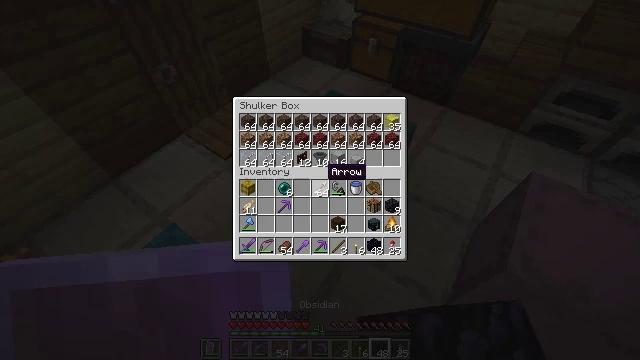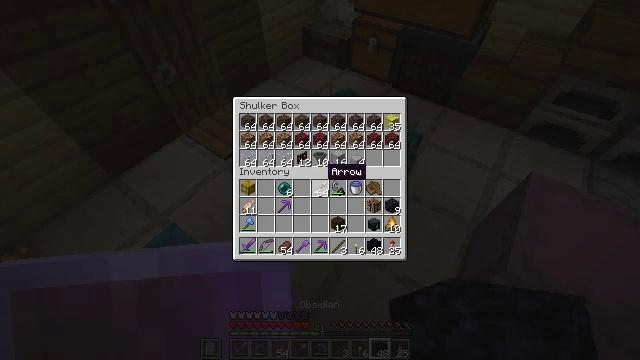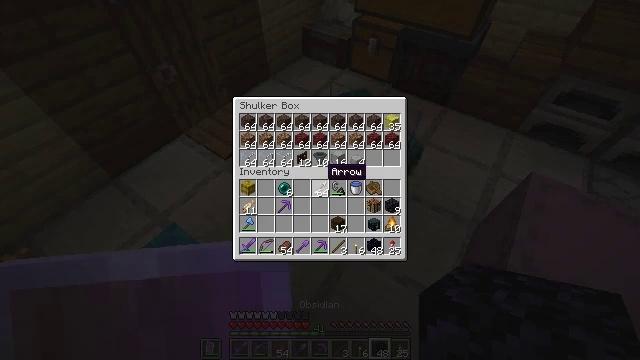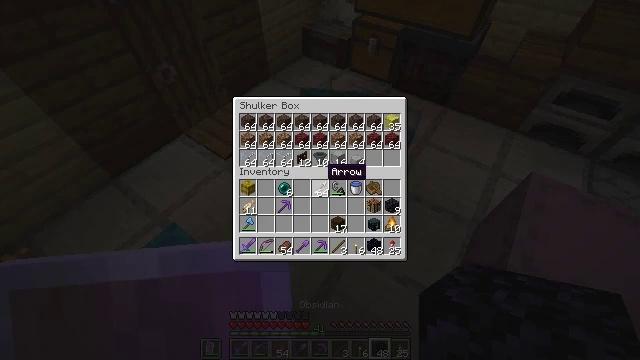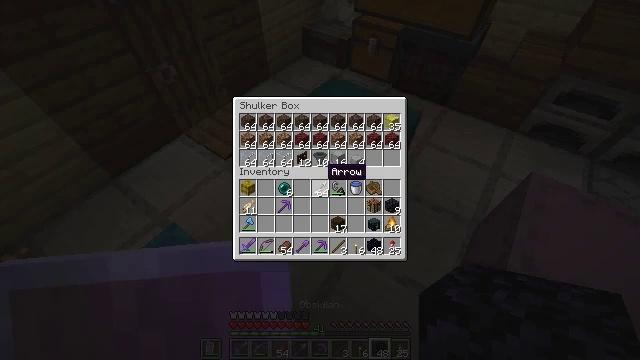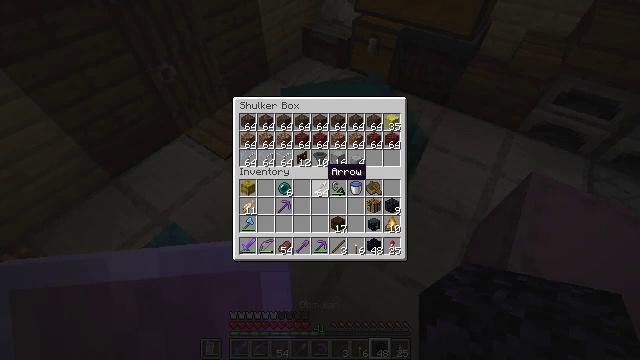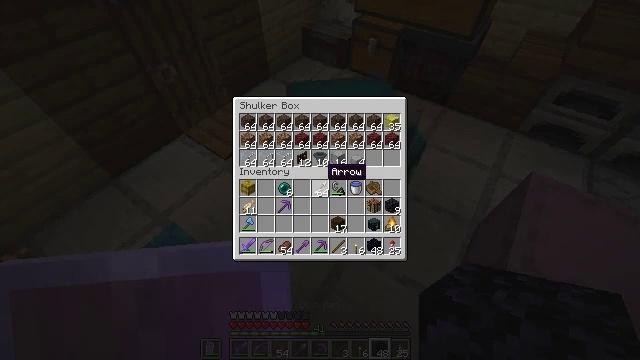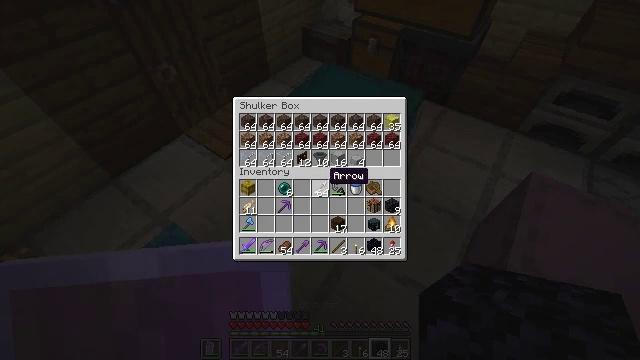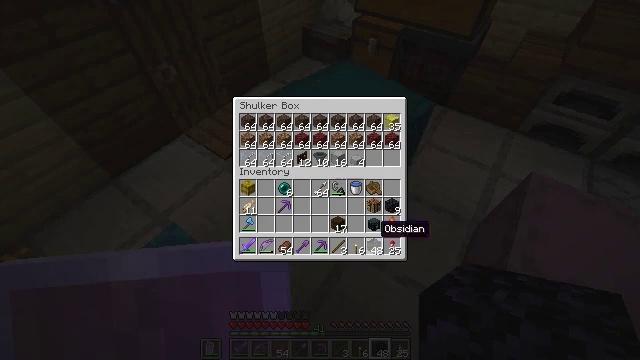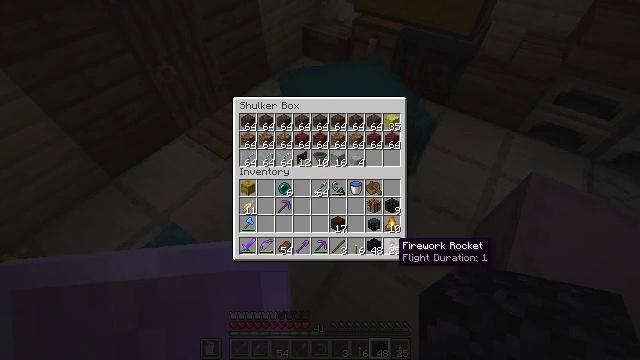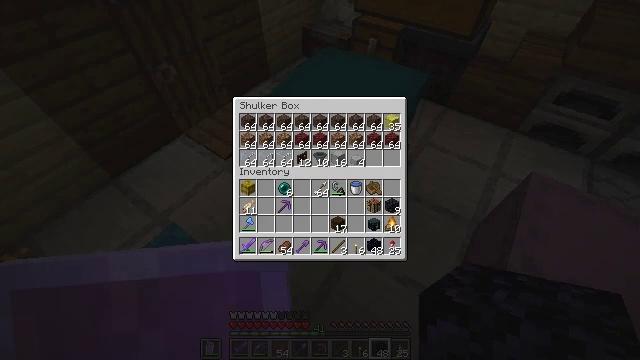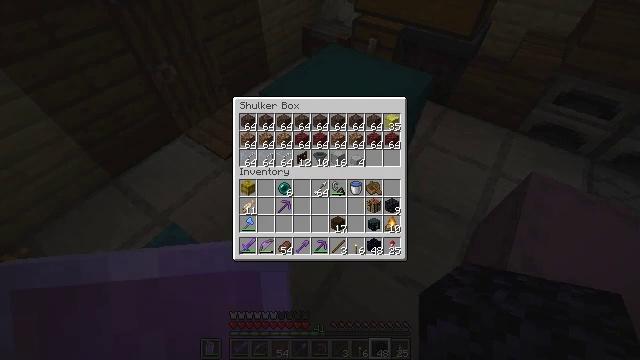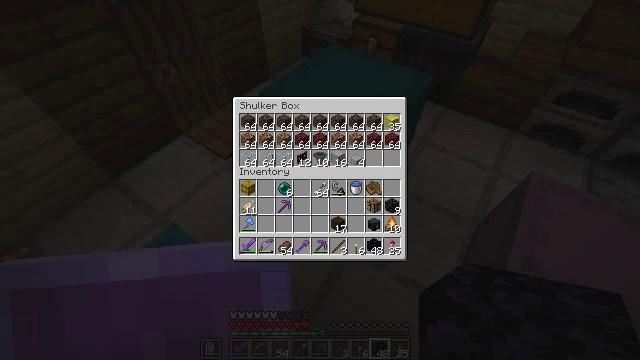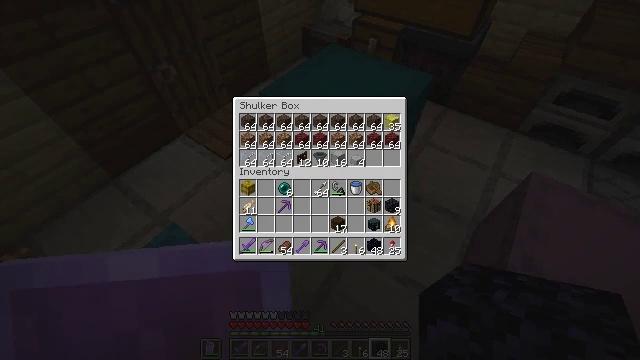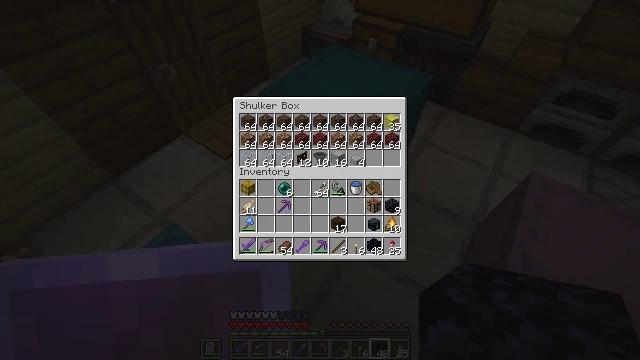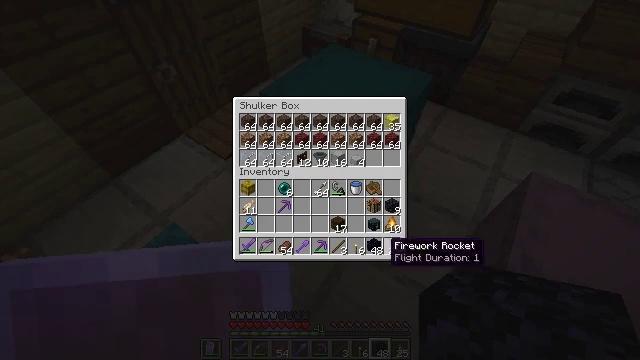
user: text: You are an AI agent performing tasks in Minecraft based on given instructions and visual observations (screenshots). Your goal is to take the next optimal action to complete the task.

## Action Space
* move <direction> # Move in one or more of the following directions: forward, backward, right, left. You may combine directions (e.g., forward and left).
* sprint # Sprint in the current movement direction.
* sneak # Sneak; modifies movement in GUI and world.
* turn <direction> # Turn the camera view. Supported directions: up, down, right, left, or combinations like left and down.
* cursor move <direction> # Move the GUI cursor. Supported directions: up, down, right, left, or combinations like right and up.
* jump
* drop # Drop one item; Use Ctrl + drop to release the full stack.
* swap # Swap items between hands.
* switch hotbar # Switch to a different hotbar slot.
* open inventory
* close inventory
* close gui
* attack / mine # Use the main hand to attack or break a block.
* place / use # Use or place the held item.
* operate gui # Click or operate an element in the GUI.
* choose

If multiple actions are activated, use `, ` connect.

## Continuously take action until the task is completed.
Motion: motion action
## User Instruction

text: mine block cyan shulker box
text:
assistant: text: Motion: no_op
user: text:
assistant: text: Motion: no_op
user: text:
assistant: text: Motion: no_op
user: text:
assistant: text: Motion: no_op
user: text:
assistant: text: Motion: no_op
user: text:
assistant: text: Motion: no_op
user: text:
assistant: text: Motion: no_op
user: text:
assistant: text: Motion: turn right and down
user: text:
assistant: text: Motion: turn right and down
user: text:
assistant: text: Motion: no_op
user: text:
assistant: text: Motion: no_op
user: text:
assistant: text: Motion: no_op
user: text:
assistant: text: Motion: no_op
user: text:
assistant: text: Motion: sneak
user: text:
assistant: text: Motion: sneak, turn left
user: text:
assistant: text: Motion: sneak
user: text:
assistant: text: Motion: sneak
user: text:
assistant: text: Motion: sneak
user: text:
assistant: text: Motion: sneak
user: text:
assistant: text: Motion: sneak
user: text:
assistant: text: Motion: sneak
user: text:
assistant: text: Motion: sneak
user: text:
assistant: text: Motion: sneak
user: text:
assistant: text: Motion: sneak, attack / mine
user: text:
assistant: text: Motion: sneak, attack / mine
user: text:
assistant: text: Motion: sneak, attack / mine
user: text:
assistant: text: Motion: sneak, attack / mine
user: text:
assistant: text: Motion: sneak
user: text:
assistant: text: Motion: sneak
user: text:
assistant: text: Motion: sneak